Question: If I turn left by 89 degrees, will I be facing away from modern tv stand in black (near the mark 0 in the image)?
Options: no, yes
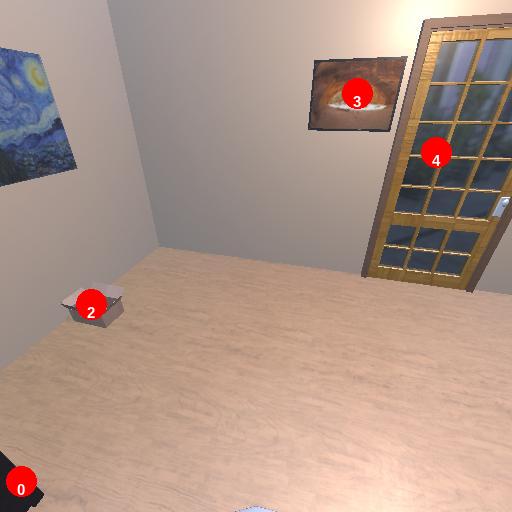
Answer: no